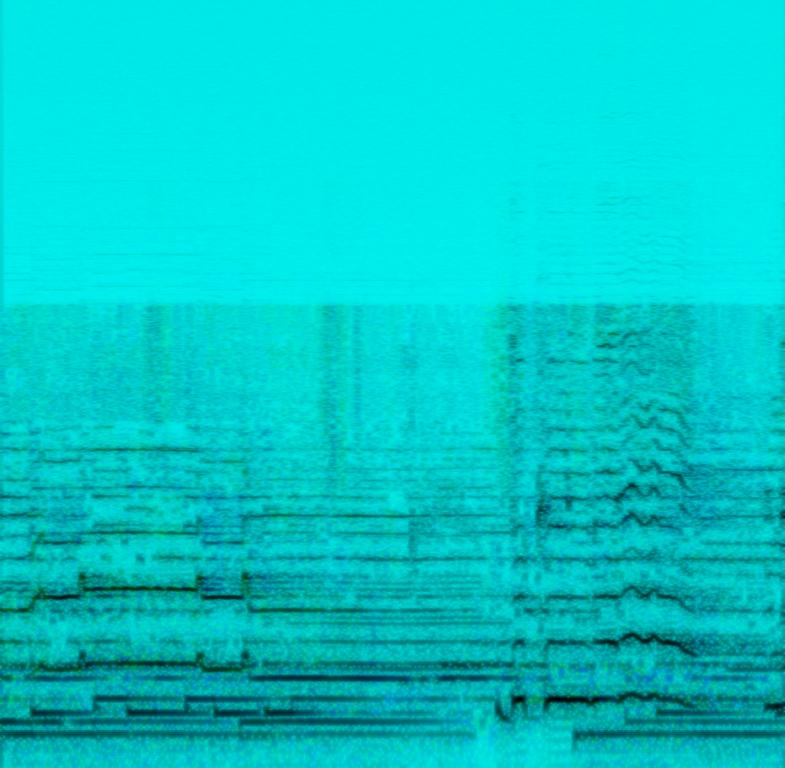
This feels like a romantic ballad. The bansuri plays a soothing melody and the male vocalist comes in with a beautiful and gentle voice. This is an Indian song and it is emotional and brings about stillness. The acoustic guitar plays arpeggios.